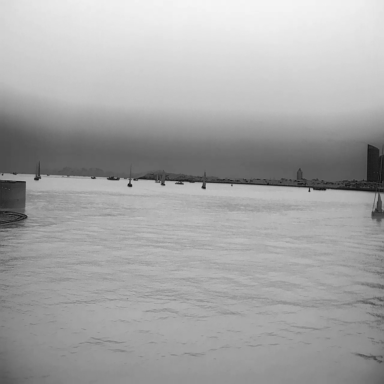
There are seven sailboats in the infrared image.